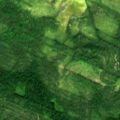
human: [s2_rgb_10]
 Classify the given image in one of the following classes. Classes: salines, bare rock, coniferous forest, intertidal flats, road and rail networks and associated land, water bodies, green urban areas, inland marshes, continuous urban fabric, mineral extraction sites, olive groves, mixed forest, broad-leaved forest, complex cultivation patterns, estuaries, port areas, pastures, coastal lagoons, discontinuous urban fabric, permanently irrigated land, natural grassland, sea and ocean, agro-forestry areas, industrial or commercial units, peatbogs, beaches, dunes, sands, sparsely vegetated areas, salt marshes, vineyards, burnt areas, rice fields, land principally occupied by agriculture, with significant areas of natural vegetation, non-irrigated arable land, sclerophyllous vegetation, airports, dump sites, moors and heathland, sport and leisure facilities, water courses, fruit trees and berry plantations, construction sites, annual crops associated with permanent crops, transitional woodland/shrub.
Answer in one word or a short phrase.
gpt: coniferous forest, mixed forest, transitional woodland/shrub